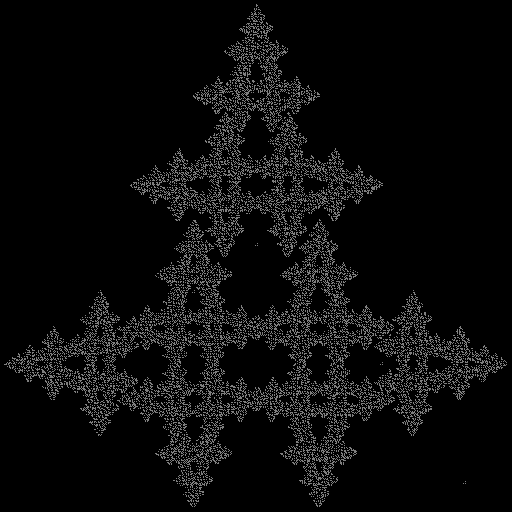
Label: crystal